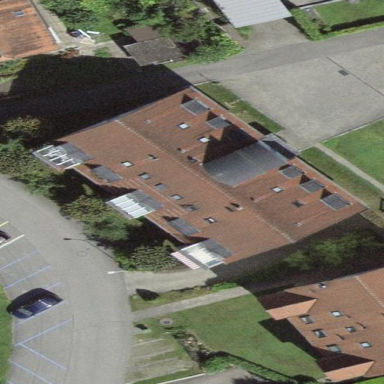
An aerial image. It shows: Gabled apartments building with roof tiles.